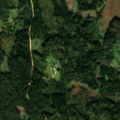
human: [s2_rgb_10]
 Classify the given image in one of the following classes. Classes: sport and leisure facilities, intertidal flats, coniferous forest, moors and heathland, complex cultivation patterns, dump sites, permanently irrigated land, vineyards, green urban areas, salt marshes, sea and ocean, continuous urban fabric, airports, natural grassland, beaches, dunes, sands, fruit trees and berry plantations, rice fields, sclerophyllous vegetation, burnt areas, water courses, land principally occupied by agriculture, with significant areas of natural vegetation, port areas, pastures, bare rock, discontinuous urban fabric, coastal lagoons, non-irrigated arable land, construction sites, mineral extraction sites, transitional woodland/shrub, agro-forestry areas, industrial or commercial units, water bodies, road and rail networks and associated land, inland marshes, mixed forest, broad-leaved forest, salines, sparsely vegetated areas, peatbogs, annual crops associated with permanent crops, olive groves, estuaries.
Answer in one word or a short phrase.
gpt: coniferous forest, mixed forest, transitional woodland/shrub